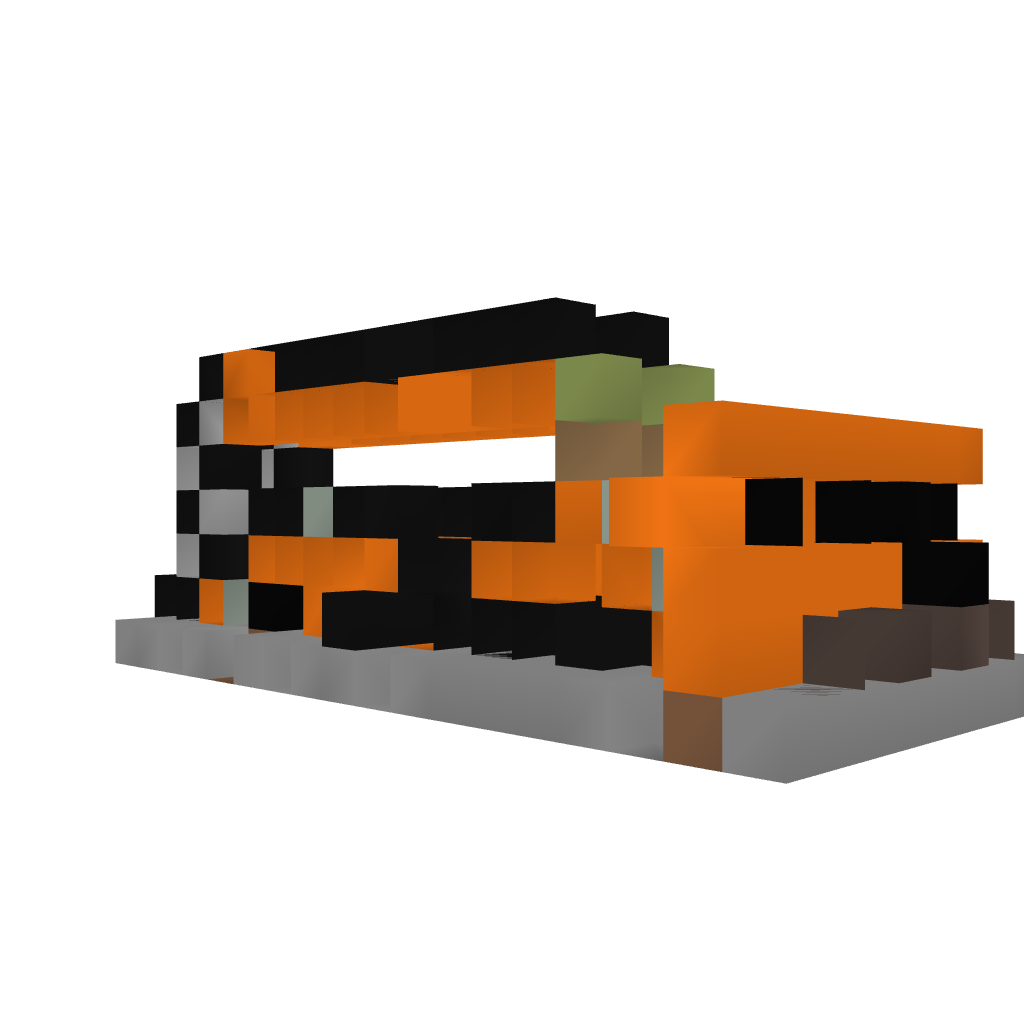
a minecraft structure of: Redstone User Control Panel